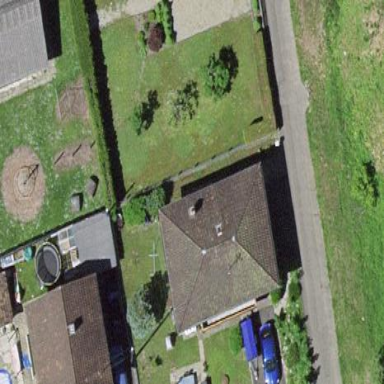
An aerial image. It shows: Simple and straightforward house.